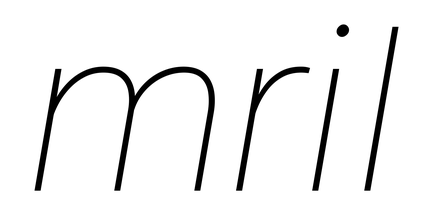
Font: Roboto-Italic_Thin_Italic